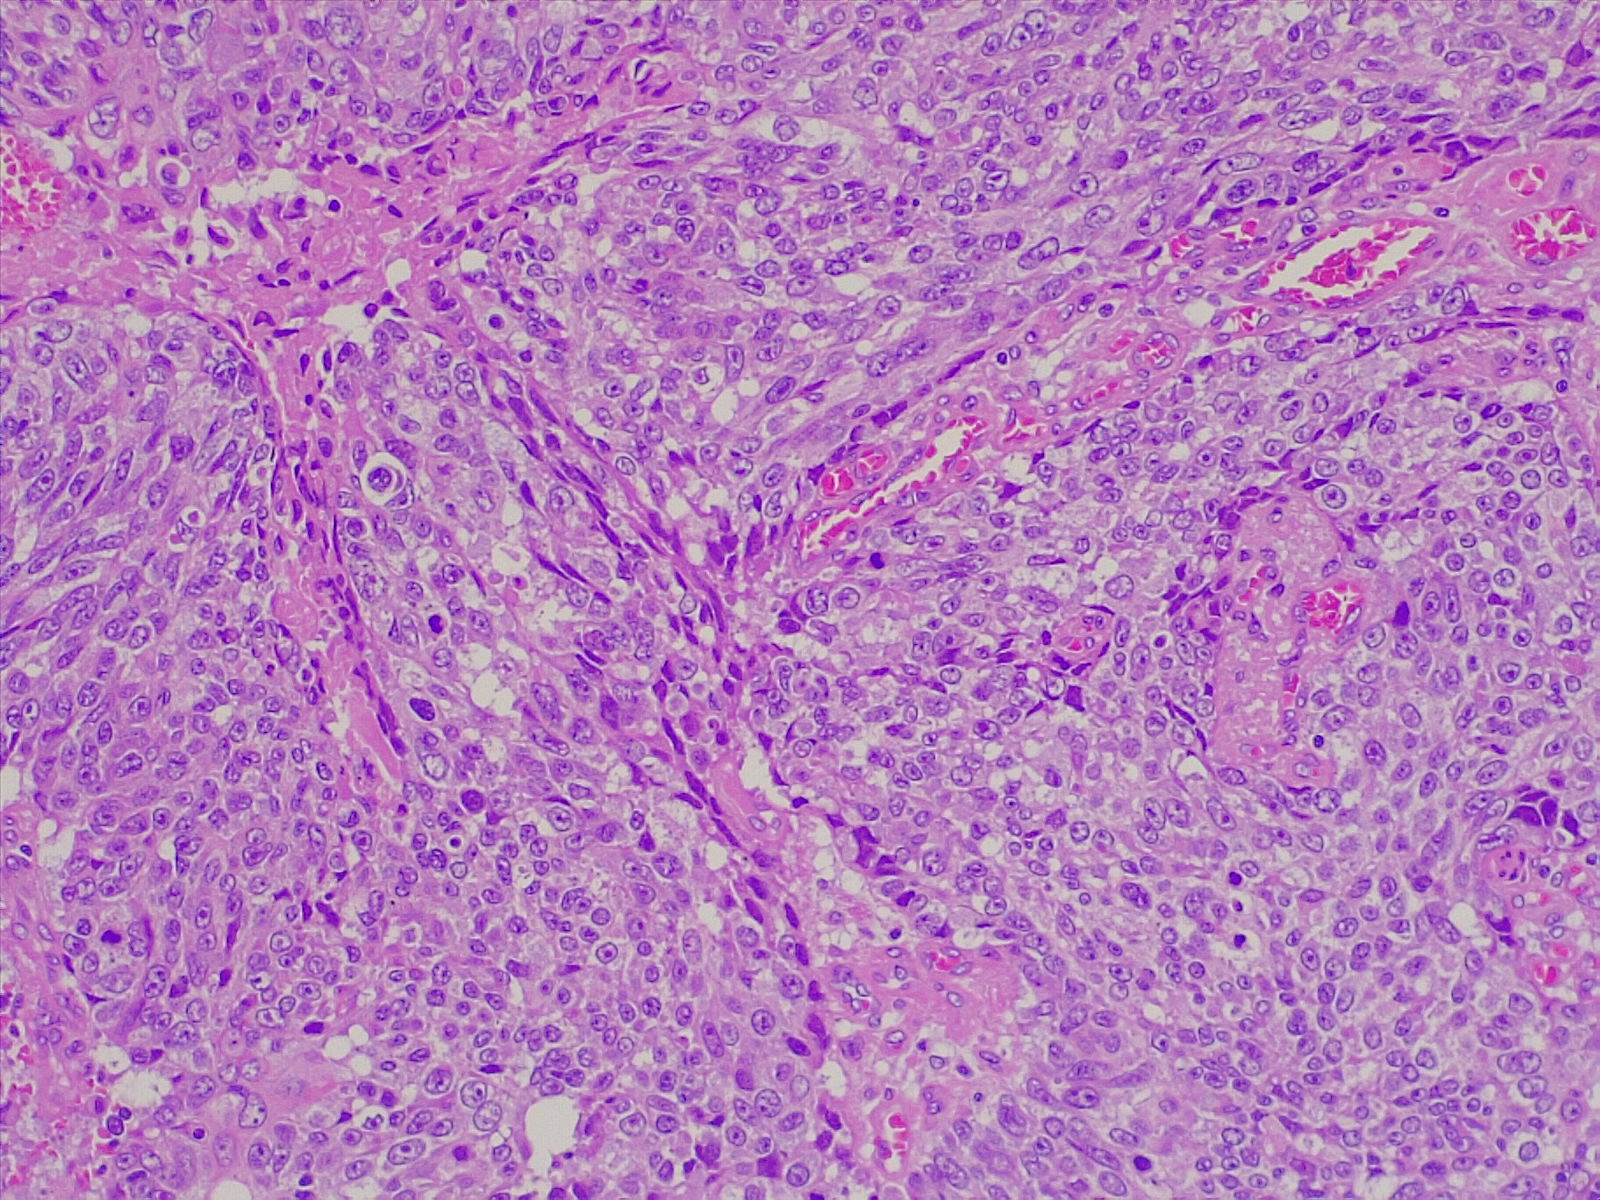
Label: lung squamous cell carcinoma, poorly differentiated